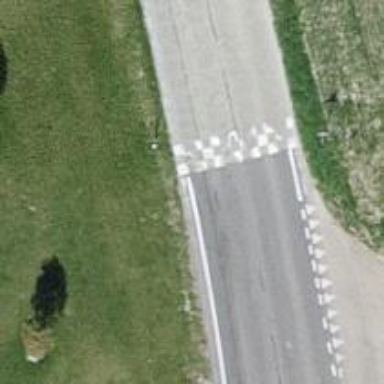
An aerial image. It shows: Table-style traffic calming feature.